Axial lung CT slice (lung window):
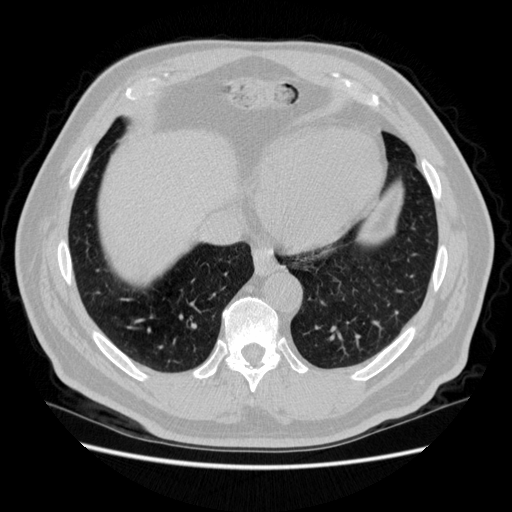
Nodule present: no